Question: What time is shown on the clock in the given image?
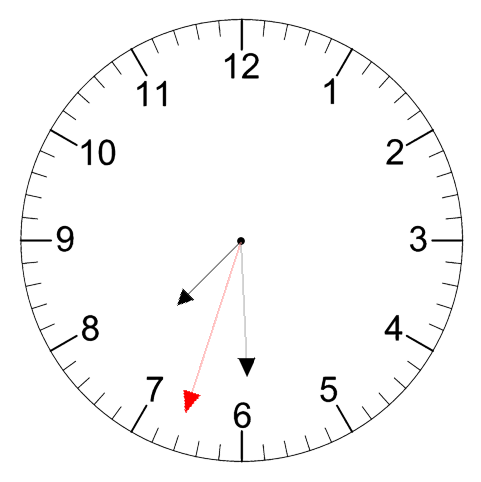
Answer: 07:29:33